Question:
Hi can this be achieved using Css or Javascript?
need this for a Birt report.
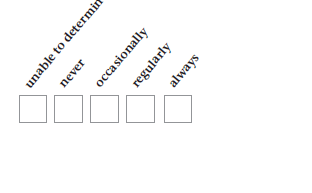
Answer: Other answers are irrelevant because they do not take into consideration this question is in a BIRT context. Short answer is this feature is not natively supported in BIRT. You can do this for labels in charts, but not for other elements such Data, Dynamic text etc.
You could include a css file at view time, and make use of a css rule in a text element declared as "HTML" type, but it is complicated to maintain and this would only work with html outputs: other formats such PDF and Excel would not take css rules into consideration.
Your best option is to make use of this Eclipse project <URL> which extends BIRT in particular with a "diagonal text" control.